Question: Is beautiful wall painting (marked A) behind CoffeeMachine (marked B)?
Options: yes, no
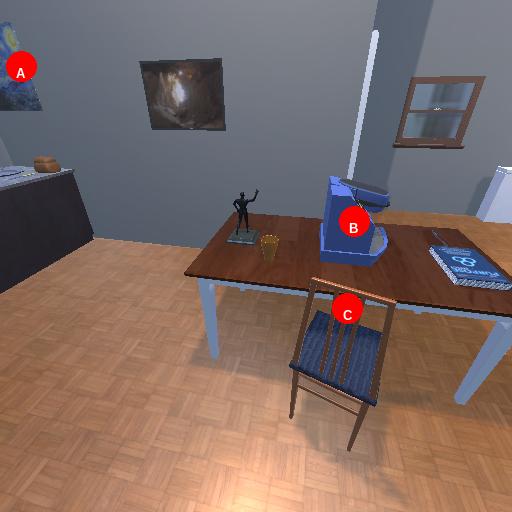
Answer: yes